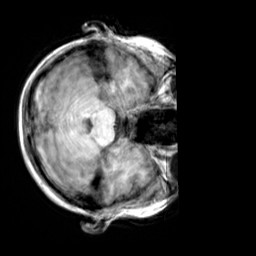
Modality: T1w
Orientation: axial
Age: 28
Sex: female
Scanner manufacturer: siemens
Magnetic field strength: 3 T
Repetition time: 2.3 s
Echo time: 0.00303 s